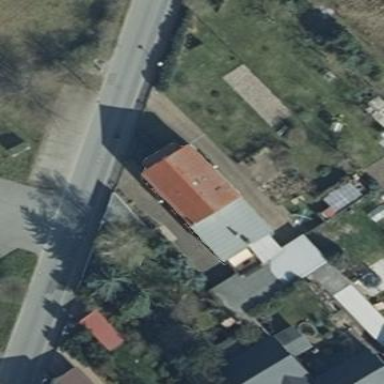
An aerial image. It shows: Simple house.